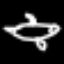
Label: airplane